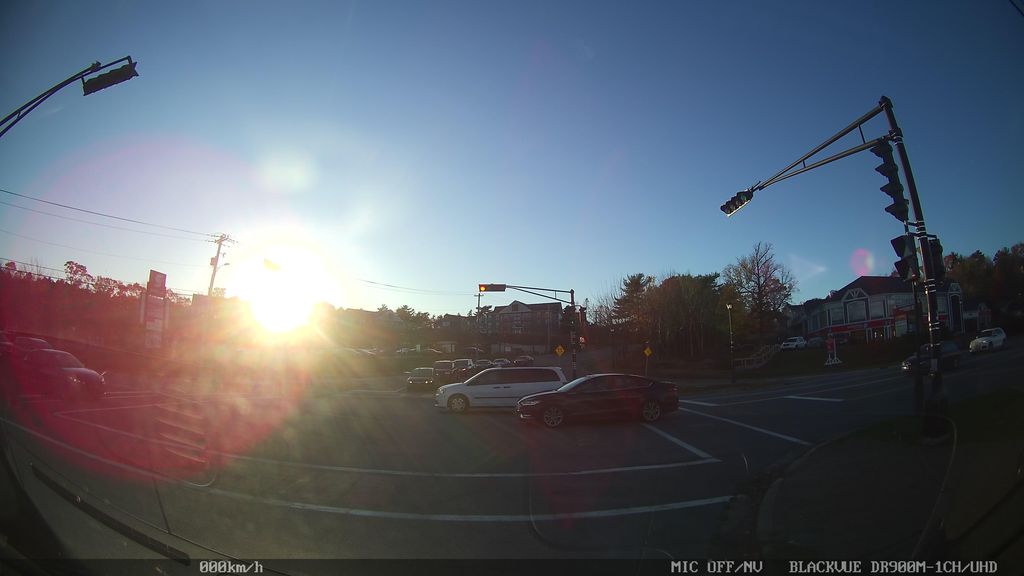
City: halifax